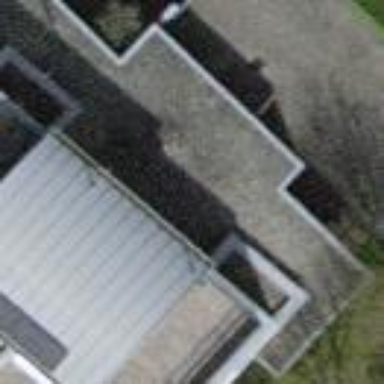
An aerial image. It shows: View of roof of building.